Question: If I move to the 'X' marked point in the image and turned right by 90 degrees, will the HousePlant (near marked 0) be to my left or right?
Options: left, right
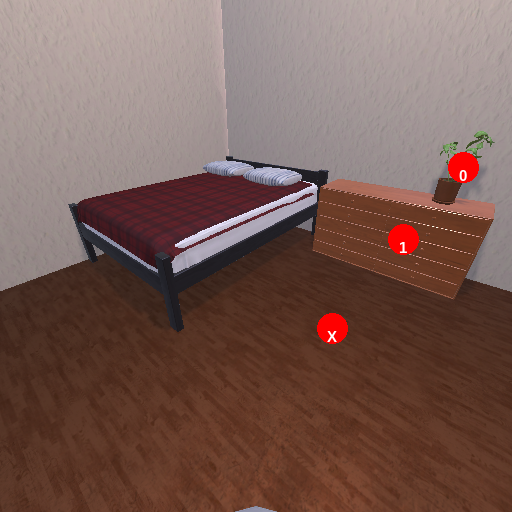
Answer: left